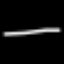
Label: line